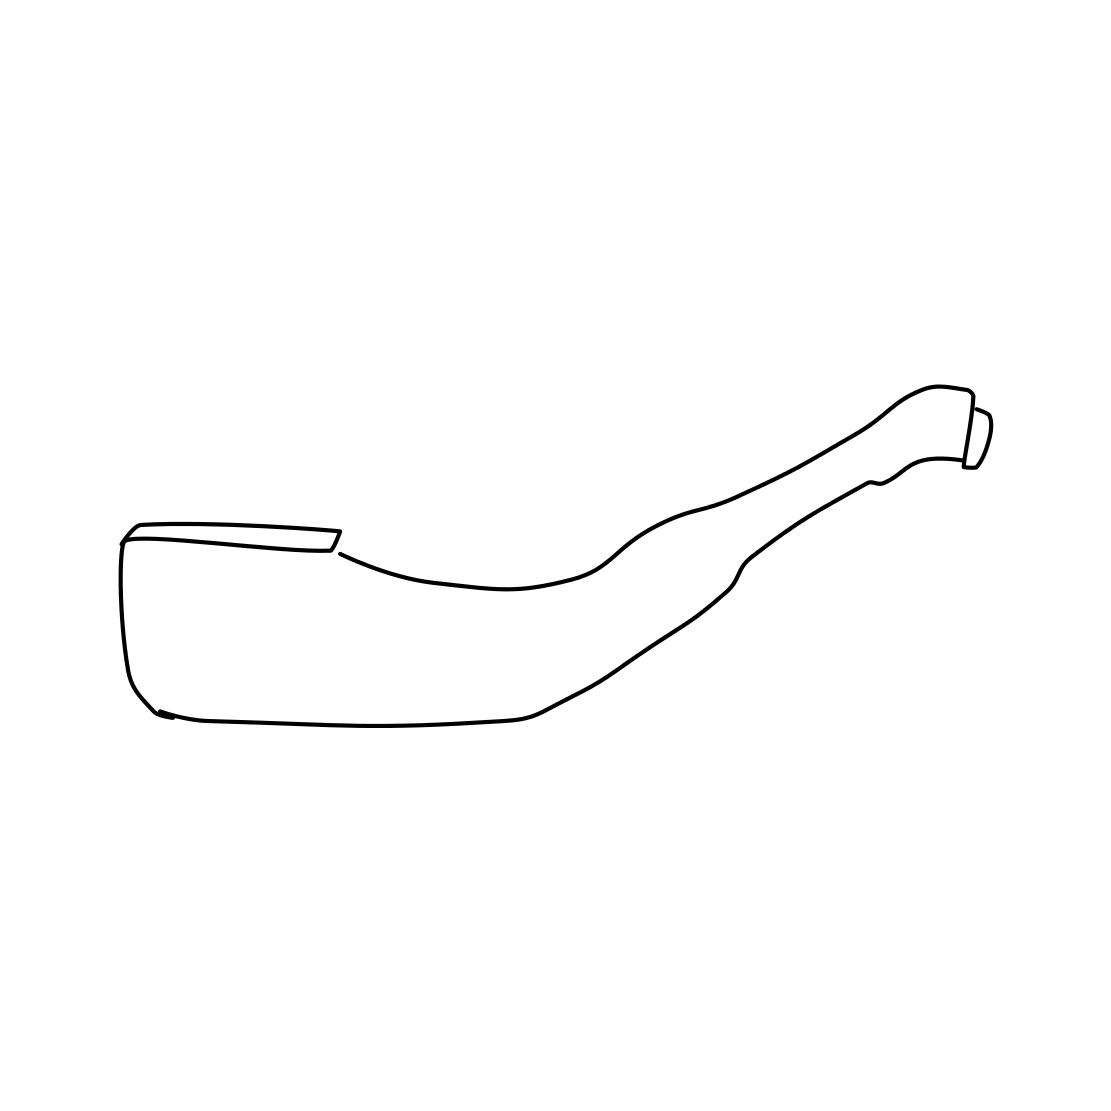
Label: pipe (for smoking)